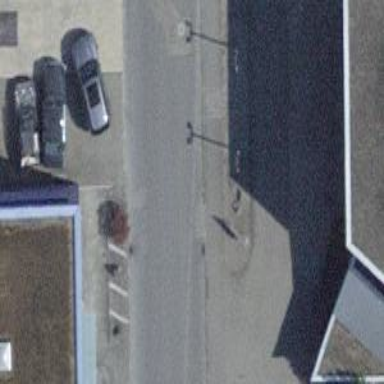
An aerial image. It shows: Car repair shop.